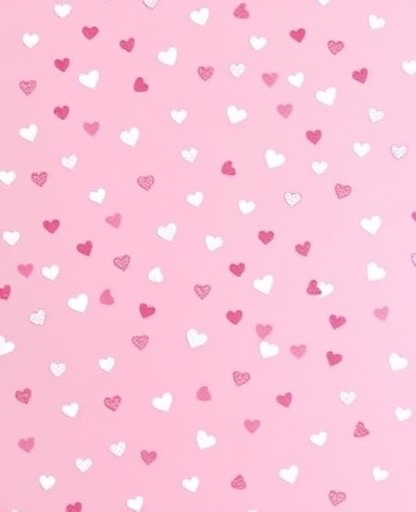
Category: Valentine